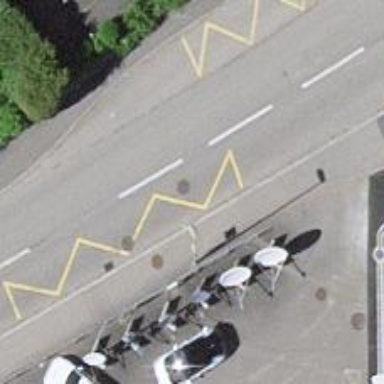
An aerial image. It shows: Public transport stop position.